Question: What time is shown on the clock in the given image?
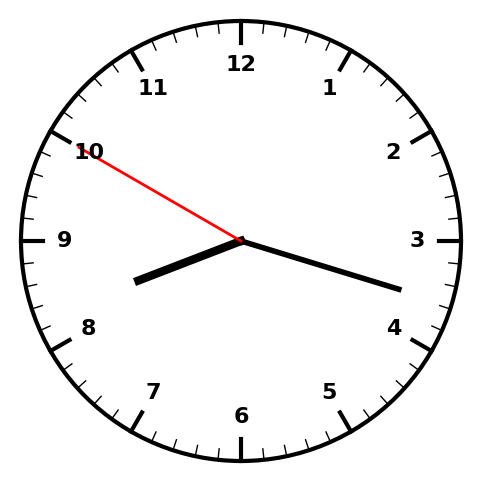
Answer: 08:17:50